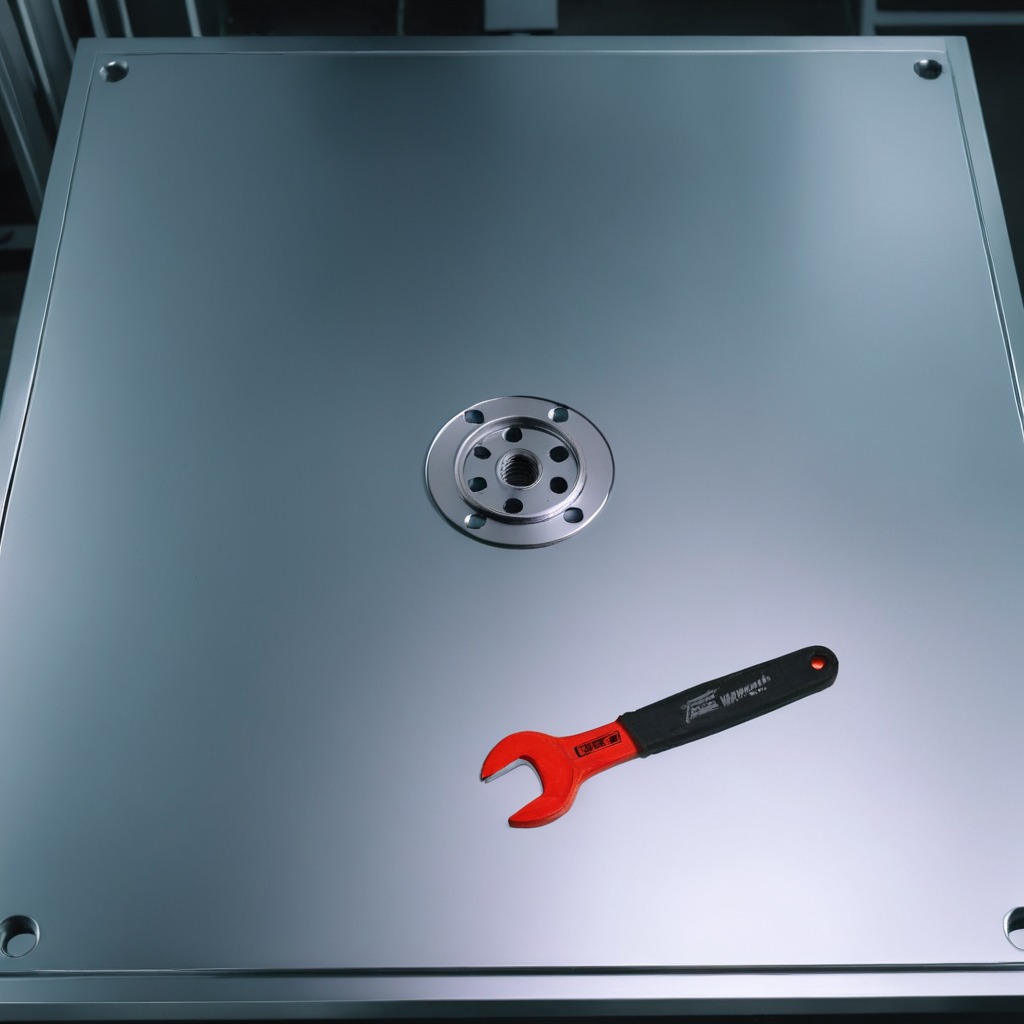
An wrench is lying on a metal table in a machine shop under fluorescent lights.